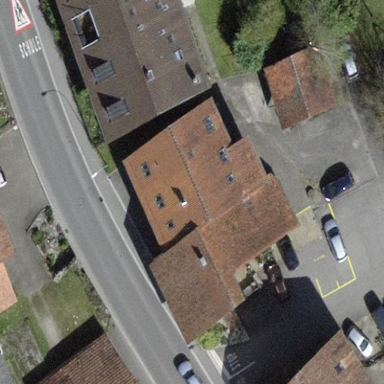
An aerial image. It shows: Building with tiled roof.